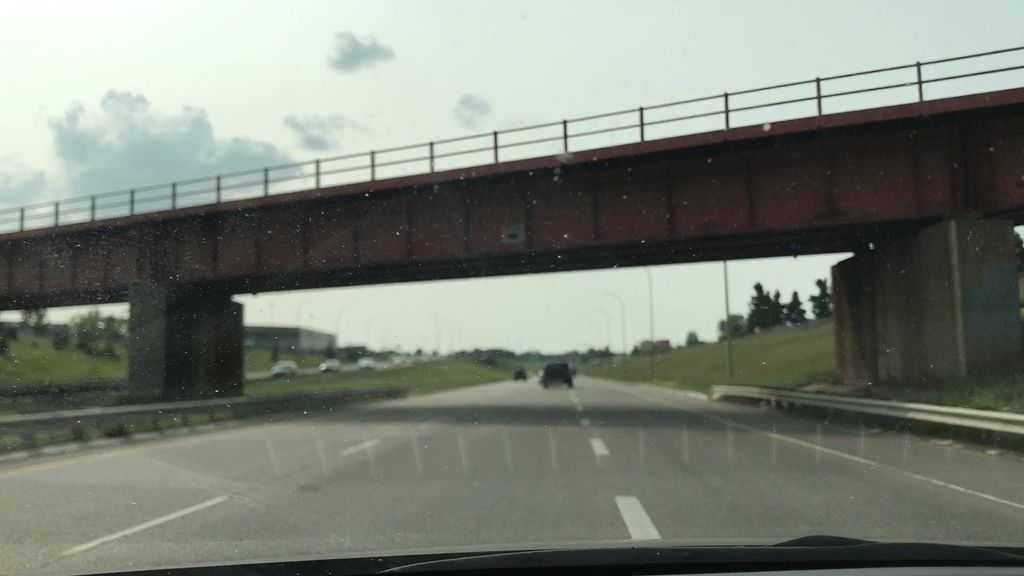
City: edmonton